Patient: sex F, age 71
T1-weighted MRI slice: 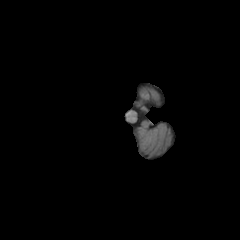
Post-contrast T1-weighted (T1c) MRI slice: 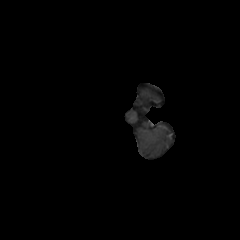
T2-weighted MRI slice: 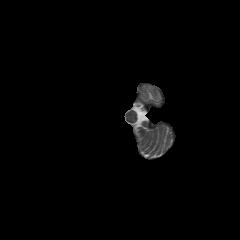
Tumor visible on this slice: no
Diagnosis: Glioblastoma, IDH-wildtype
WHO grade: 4